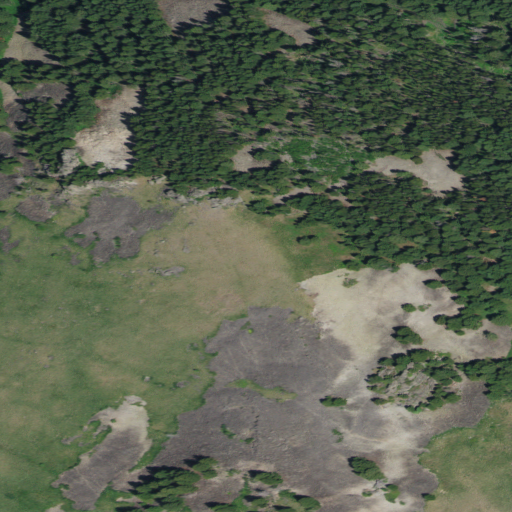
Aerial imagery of mountain in Montana named Bailey Peak containing evergreen forest, shrub, grassland, and deciduous forest